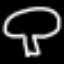
Label: mushroom